Question: Okay, I'm really confused about this error. I know in the past having a '/' as a token in a rule hasn't produced any errors. However, this is simply baffling. Here is my grammar:
'''
grammar LilWildC;
options {
language = Java;
}
@header
{
package com.matthewkimber.lilwildc;
}
@lexer::header
{
package com.matthewkimber.lilwildc;
}
program
: global_variables procedure+
;
global_variables
: variable_definition*
;
variable_definition
: 'number' IDENT ';'
| 'number' '[' A_NUMBER ']' IDENT ';'
;
procedure
: 'procedure' IDENT '{' block '}'
;
block
: local_variables statement+
;
local_variables
: variable_definition*
;
statement
: variable_reference '=' numeric_expression ';'
;
variable_reference
: IDENT
| IDENT '[' numeric_expression ']'
;
numeric_expression
: multiply_expression
( '+' multiply_expression
| '-' multiply_expression
)*
;
multiply_expression
: negative_factor
( '*' negative_factor
| '/' negative_factor
| '%' negative_factor
)*
;
negative_factor
: '-'? factor
;
factor
: A_NUMBER
| variable_reference
| '(' numeric_expression ')'
;
A_NUMBER: (('0'..'9')+'.'?) | (('0'..'9')*'.'('0'..'9')+) ;
IDENT: ('a'..'z' | 'A'..'Z')('a'..'z' | 'A'..'Z' | '0'..'9' | '_')* ;
WS: (' ' | ' ' | ('
'?'
'))+ { $channel = HIDDEN; } ;
'''
When I run a test on the grammar with the following input:
'''
procedure main
{
var = 10 / 1;
}
'''
I get the following parse tree in the ANTLR eclipse plug-in:

What I don't get is that multiplication and modulo work fine, only divide throws this error. Is ANTLR skipping right over the '/' and not seeing it as a token or have I missed something? Any help is greatly appreciated.
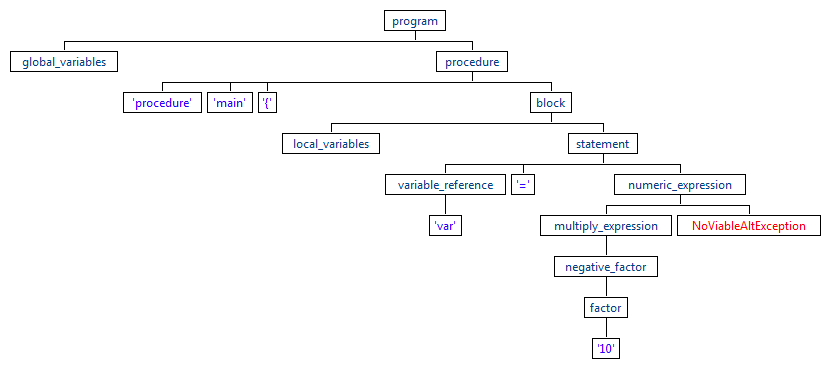
Answer: There's nothing wrong with your grammar, the problem must be the Eclipse plugin. ANTLRWorks' debugger produces the tree:

And creating a little test myself (after fixing the typo 'grammary LilWildC;' to 'grammar LilWildC;', and removing the packages) with a main class and ANTLR 3.3:
## LilWildC.g
'''
grammar LilWildC;
options {
language = Java;
}
program
: global_variables procedure+
;
global_variables
: variable_definition*
;
variable_definition
: 'number' IDENT ';'
| 'number' '[' A_NUMBER ']' IDENT ';'
;
p rocedure
: 'procedure' IDENT '{' block '}'
;
block
: local_variables statement+
;
local_variables
: variable_definition*
;
statement
: variable_reference '=' numeric_expression ';'
;
variable_reference
: IDENT
| IDENT '[' numeric_expression ']'
;
numeric_expression
: multiply_expression
( '+' multiply_expression
| '-' multiply_expression
)*
;
multiply_expression
: negative_factor
( '*' negative_factor
| '/' negative_factor
| '%' negative_factor
)*
;
negative_factor
: '-'? factor
;
factor
: A_NUMBER
| variable_reference
| '(' numeric_expression ')'
;
A_NUMBER: (('0'..'9')+'.'?) | (('0'..'9')*'.'('0'..'9')+) ;
IDENT: ('a'..'z' | 'A'..'Z')('a'..'z' | 'A'..'Z' | '0'..'9' | '_')* ;
WS: (' ' | ' ' | ('
'?'
'))+ { $channel = HIDDEN; } ;
'''
## Main.java
'''
import org.antlr.runtime.*;
public class Main {
public static void main(String[] args) throws Exception {
String src =
"procedure main
" +
"{
" +
" var = 10 / 1;
" +
"}
";
LilWildCLexer lexer = new LilWildCLexer(new ANTLRStringStream(src));
LilWildCParser parser = new LilWildCParser(new CommonTokenStream(lexer));
parser.program();
}
}
'''
'''
bart@hades:~/Programming/ANTLR/Demos/LilWildC$ java -cp antlr-3.3.jar org.antlr.Tool LilWildC.g
bart@hades:~/Programming/ANTLR/Demos/LilWildC$ javac -cp antlr-3.3.jar *.java
bart@hades:~/Programming/ANTLR/Demos/LilWildC$ java -cp .:antlr-3.3.jar Main
'''
produces no errors or warnings.